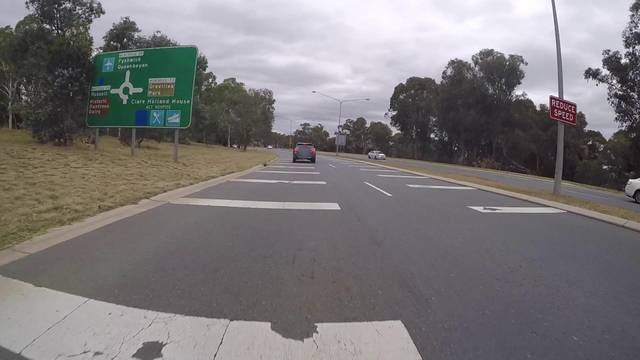
Region: Australia
Coordinates: -35.302, 149.15